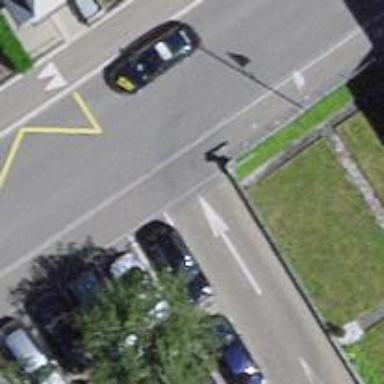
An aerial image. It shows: Unmarked road crossing.